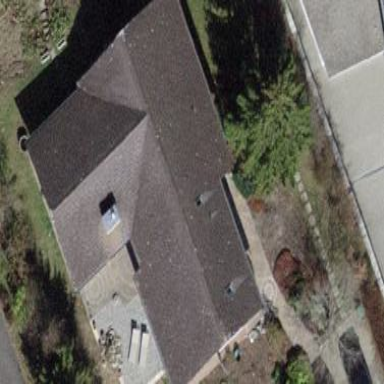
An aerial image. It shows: Residential building with gabled roof oriented along and colored grey.